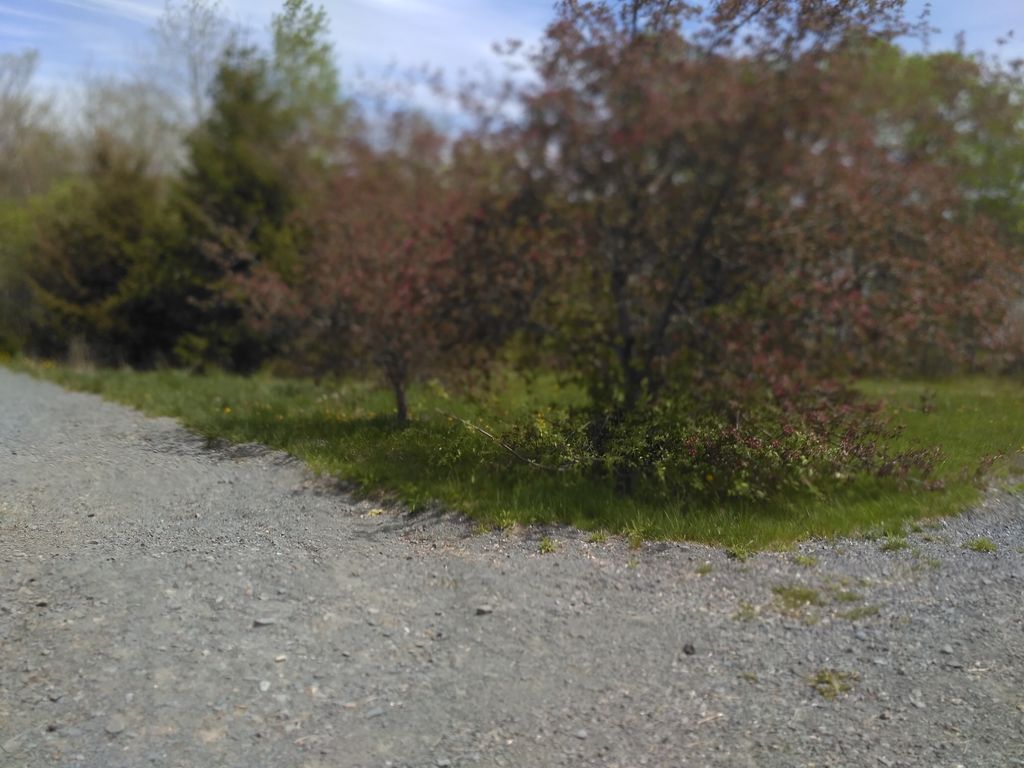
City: halifax